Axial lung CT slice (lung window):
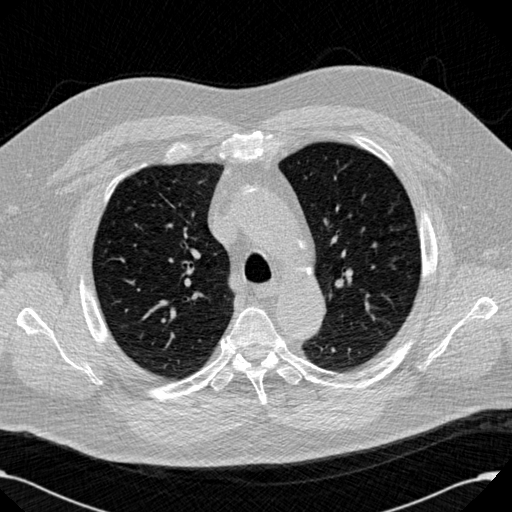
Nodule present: no